Question: I am making a project on Visual Studio Community in C++.All of my code is correct, but when I run it, it does not show me the wanted output, nor does it show the console.The output should be a green screen on the console, but instead doesn't even show the console. I am a beginning C++ programmer, so I decided to come here and wait if somebody could answer. I would really appreciate it. Thank you. Here is a screenshot link of Visual Studio Community and my code:

And here is the link of the youtube video I was following:
<URL>
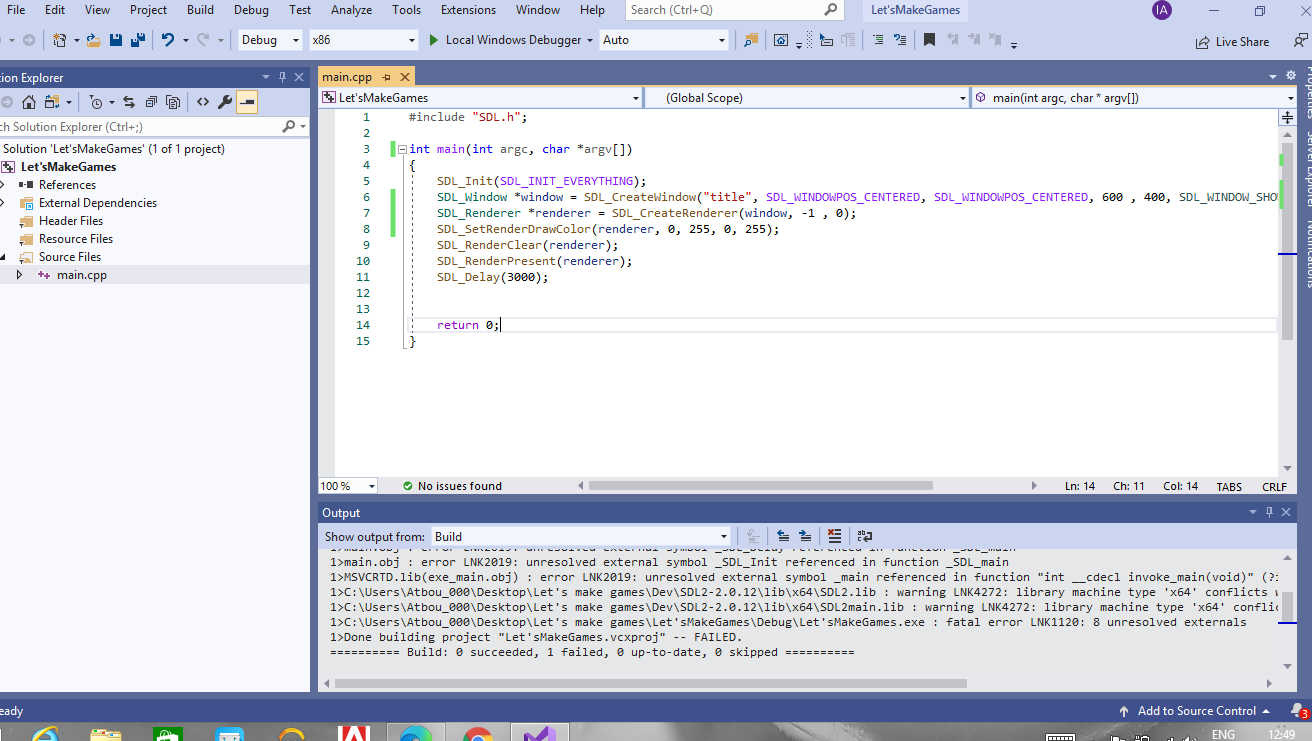
Answer: You seem to have 64-bit SDL libraries but are building a 32-bit project in visual studio. You can't mix 32 and 64-bit code. Change the 'x86' dropdown in the toolbar to 'x64'.